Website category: university
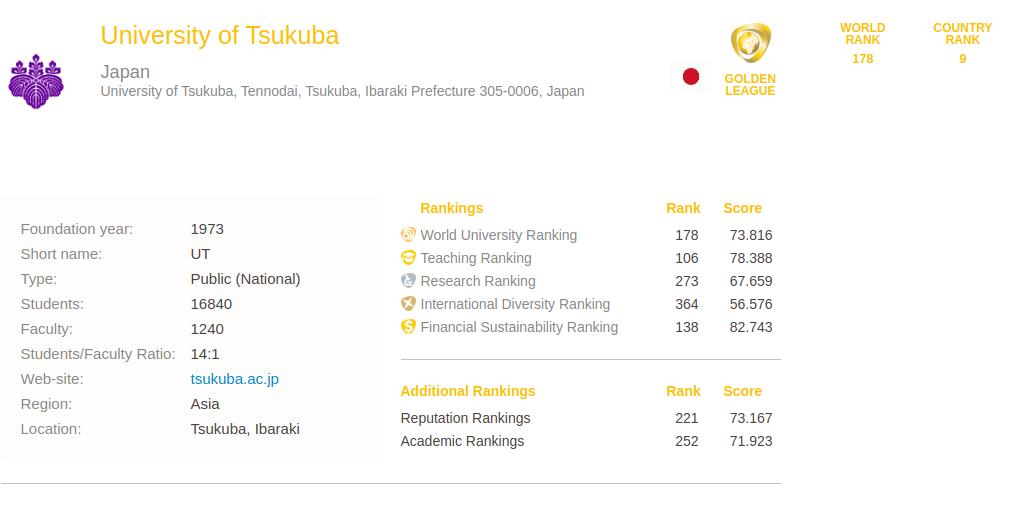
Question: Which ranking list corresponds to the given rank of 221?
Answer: Reputation Rankings

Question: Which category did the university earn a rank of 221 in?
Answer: Reputation Rankings

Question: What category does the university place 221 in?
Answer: Reputation Rankings

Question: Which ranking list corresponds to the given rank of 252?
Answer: Academic Rankings

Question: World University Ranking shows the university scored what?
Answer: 73.816

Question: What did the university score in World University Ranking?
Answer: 73.816

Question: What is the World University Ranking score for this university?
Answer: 73.816

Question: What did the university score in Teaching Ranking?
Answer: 78.388

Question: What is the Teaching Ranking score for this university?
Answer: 78.388

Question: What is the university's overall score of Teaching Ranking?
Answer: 78.388

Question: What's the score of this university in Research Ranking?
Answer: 67.659

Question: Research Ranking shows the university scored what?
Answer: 67.659

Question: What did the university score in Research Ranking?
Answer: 67.659

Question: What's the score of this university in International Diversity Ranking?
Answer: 56.576

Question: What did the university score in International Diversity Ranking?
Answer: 56.576

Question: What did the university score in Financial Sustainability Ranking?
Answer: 82.743

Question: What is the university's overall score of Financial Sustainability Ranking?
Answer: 82.743

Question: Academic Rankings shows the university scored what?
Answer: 71.923

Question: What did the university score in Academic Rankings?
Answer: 71.923

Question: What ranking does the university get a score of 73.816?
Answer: World University Ranking

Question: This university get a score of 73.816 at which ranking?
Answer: World University Ranking

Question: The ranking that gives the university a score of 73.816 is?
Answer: World University Ranking

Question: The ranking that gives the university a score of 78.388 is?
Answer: Teaching Ranking

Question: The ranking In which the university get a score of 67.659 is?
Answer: Research Ranking

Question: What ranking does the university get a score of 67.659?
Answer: Research Ranking

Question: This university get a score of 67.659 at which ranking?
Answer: Research Ranking

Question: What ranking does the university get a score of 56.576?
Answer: International Diversity Ranking

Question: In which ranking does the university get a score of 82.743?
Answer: Financial Sustainability Ranking

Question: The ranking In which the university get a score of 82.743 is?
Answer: Financial Sustainability Ranking

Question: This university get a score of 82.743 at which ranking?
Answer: Financial Sustainability Ranking

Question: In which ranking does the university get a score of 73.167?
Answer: Reputation Rankings

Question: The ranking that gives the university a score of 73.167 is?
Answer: Reputation Rankings

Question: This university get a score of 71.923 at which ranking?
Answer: Academic Rankings

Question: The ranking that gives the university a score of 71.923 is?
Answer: Academic Rankings